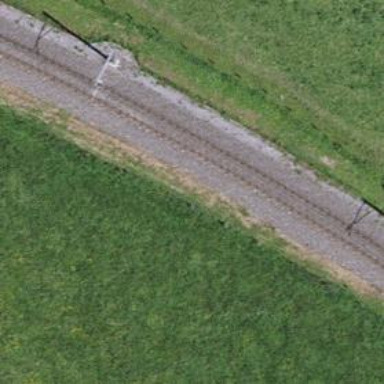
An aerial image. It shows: Narrow-gauge railway track with electrified contact line. The railway has one track.